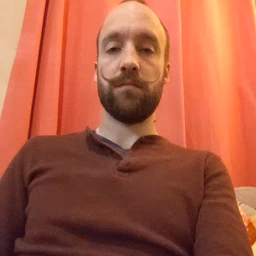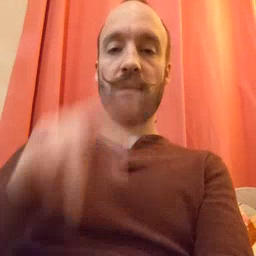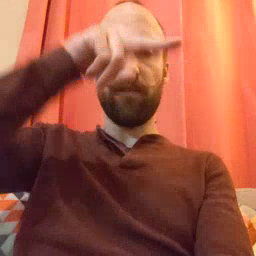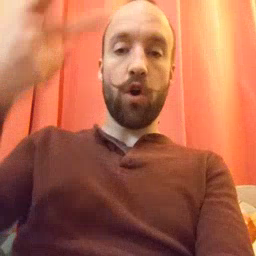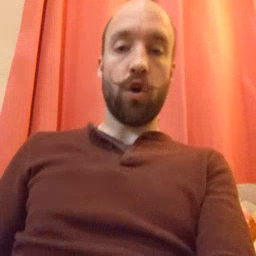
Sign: fall